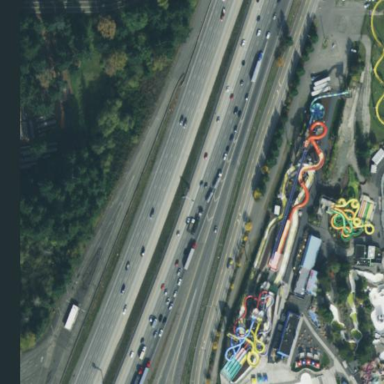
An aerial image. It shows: Theme park.